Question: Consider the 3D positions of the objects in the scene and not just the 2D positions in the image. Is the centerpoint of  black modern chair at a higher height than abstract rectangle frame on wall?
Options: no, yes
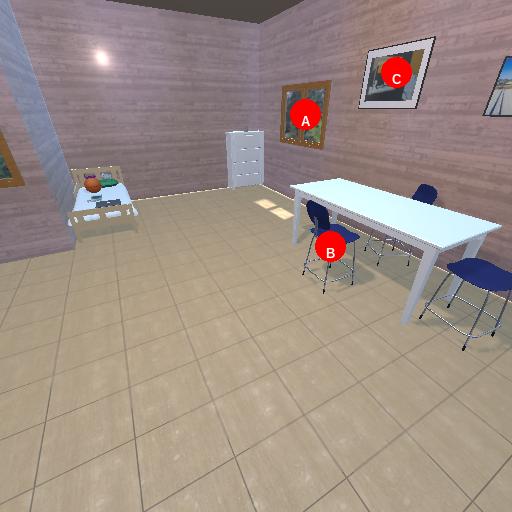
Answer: no